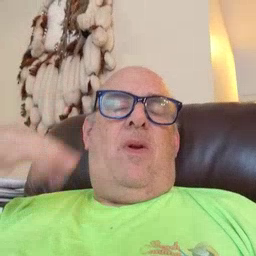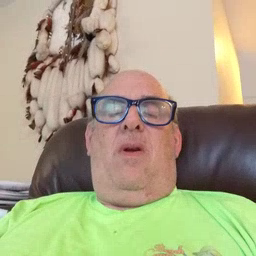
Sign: noisy